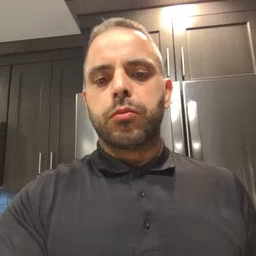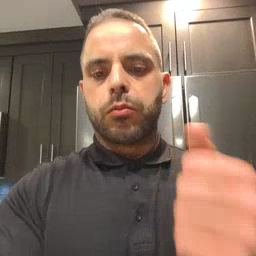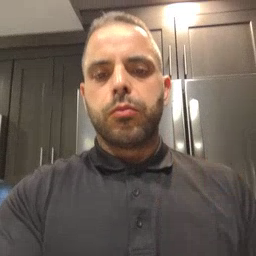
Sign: fast